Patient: sex F, age 66
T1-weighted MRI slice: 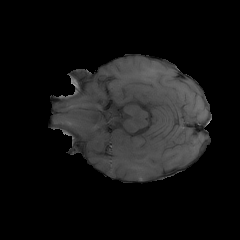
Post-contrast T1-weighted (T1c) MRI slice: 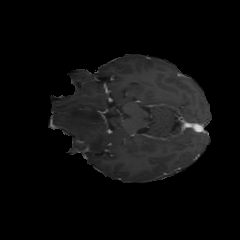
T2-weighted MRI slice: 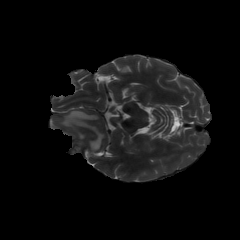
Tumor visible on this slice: yes
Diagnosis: Glioblastoma, IDH-wildtype
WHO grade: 4